Question: After I added JScrollbar to my Jpanel I noticed that it created a border around my jpanel which looks very weird. From the attached figure you can see that the JPanel "Plot fault domain" in GUI contains a second border. How can I keep the scrollbar but hide the border? thanks.

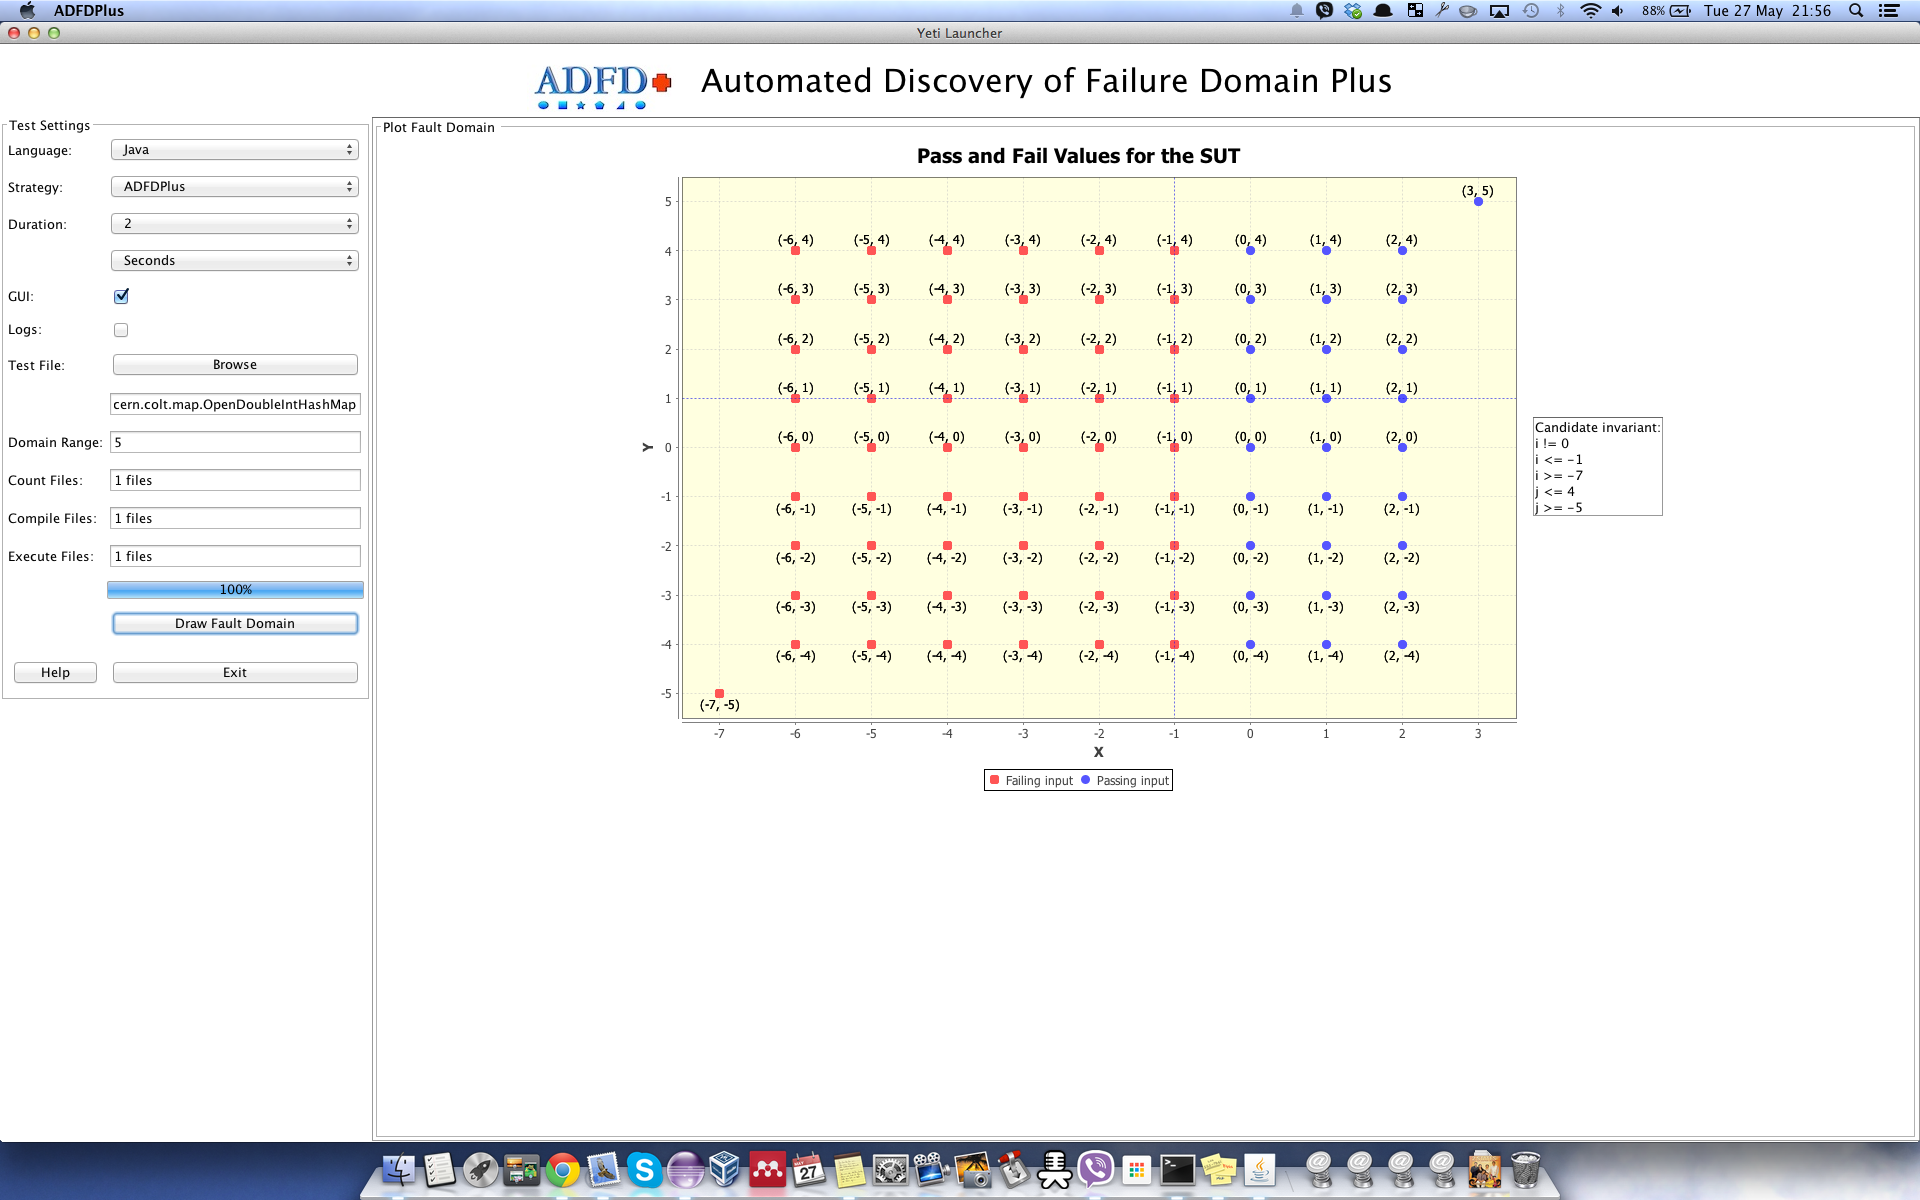
Answer: You can try to set an empty border to the JScrollBar.
'''
JScrollBar jsb = ...;
jsb.setBorder(new EmptyBorder(0, 0, 0, 0));
'''